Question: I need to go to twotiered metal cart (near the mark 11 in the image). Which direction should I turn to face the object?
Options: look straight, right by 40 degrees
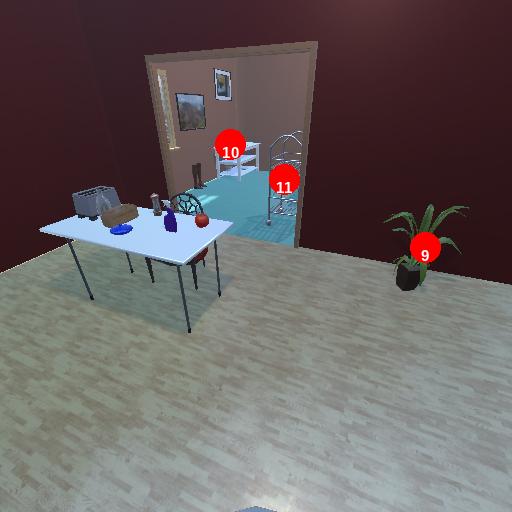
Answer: look straight